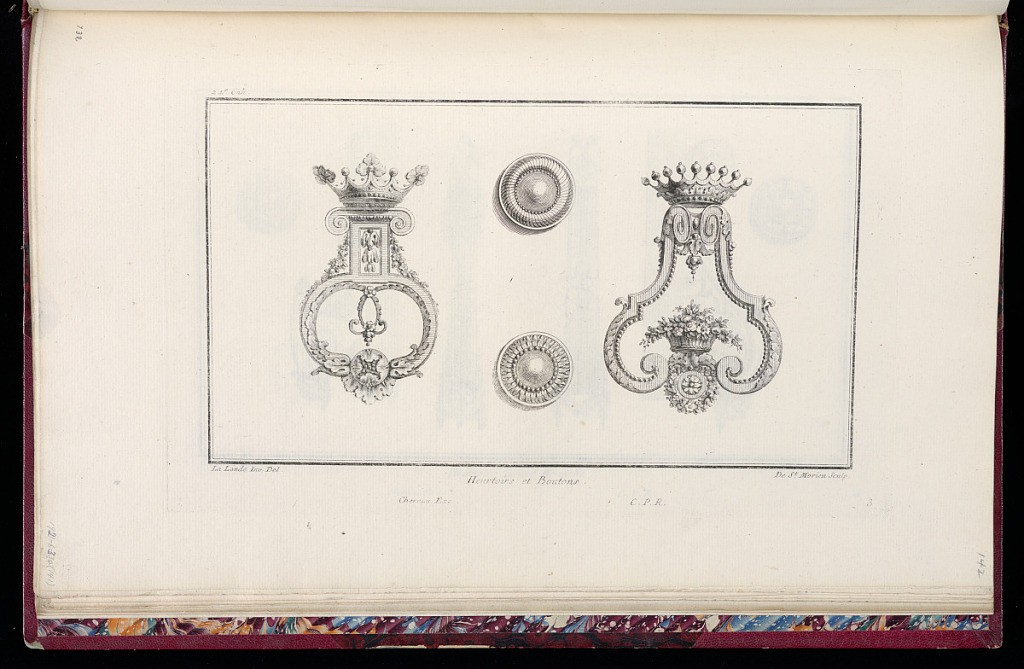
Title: Heurtoirs et Boutons
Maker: Richard de Lalonde, French, active 1780–96
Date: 1775-1788
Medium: Etching on off-white laid paper
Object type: Print
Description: Designs for two doorknockers with two buttons in between. The doorknocker on the left has a crown with flower and bead motifs, and sits above an Ionic scroll. The lower part of the knocker is formed from acanthus leaves. The doorknocker on the right has a crown on it with a band of acanthus leaves and beads, and sits on inward turning scrolls. The bottom of the knocker has a rosette surrounded by flowers, a basket filled with flowers, and bead course along the inner edge of the knocker. The plate is signed and numbered.